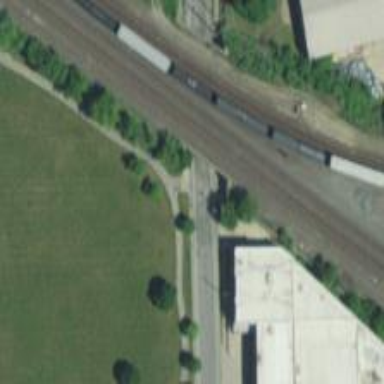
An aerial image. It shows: Railway bridge over siding rail track.